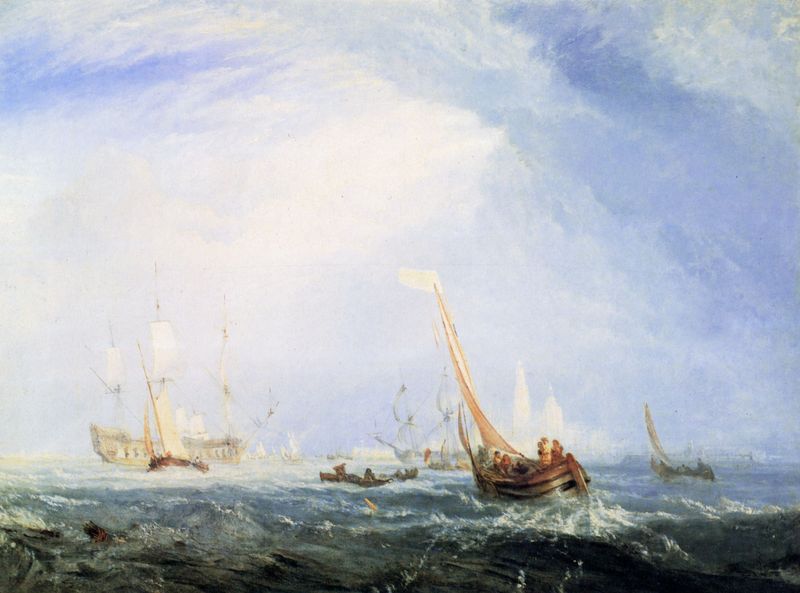
Titel: Van Goyen auf der Suche nach einem Motiv
Künstler: William Turner
Standort: New York (New York)
Institution: The Frick Collection
Schlagwörter: blau, dunkel, gemälde, himmel, kampf, meer, schatten, wasser, weiß, wolken, grün, landschaft, menschen, ocker, see, stadt, ufer, bewegung, braun, grau, hell, hintergrund, holz, licht, männer, schwarz, türkis, vordergrund, gebäude, haus, wolke, beige, öl, horizont, horizontlinie, nass, natur, wind, gewässer, kirche, sonne, insel, land, personen, boot, boote, kahn, ruder, turm, bewegt, gischt, küste, schiff, schiffe, segel, segelboot, segelschiffe, welle, wellen, fahnen, fahne, fischer, flagge, mast, segelschiff, klippen, nebel, tag, amerika, hafen, masten, schaum, aufgewühlt, brandung, krieg, querformat, schlacht, seemann, seestück, sturm, stürmisch, wetter, wogen, ruderboot, segelboote, ozean, segeln, segler, türme, dom, schwimmen, dynamik, quer, leinwand, matrose, kathedrale, regatta, seegang, spritzen, sonnenschein, schaumkronen, atmosphäre, kanonen, flaggen, matrosen, schief, seelandschaft, inseln, festland, heck, breitseite, besatzung, passagiere, hochhaus, seeleute, schieflage, bark, dreimaster, horizonz, bwegung, petrol, ruderblatt, aufgepeitscht, new york, ehen, galere, land in sicht, niederer horizont, rasant, windjammer, 18. jahrhundert, 1900, segelbotte, segelboote#menschen